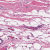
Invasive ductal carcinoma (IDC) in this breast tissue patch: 0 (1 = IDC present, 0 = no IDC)